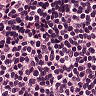
Metastatic tissue present: no